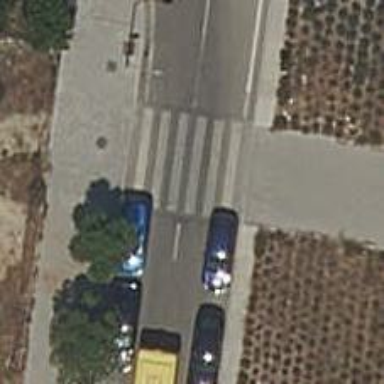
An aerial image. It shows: Uncontrolled zebra crossing on the road.